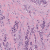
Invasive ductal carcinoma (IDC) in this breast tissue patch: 1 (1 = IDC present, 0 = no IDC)